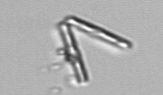
Label: Thalassionema